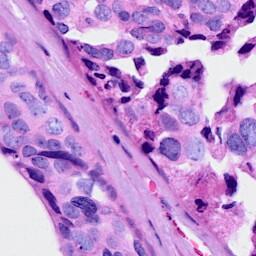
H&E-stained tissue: Breast